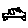
Label: car